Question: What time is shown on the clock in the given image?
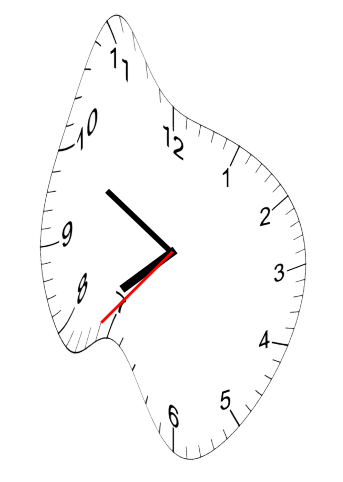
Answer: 07:49:37